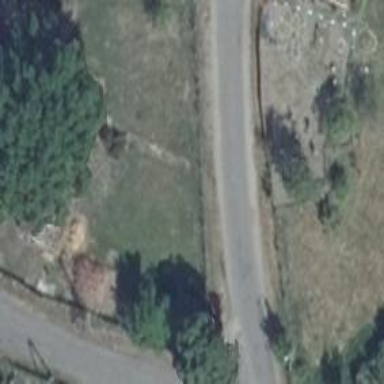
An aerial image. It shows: Tertiary road.